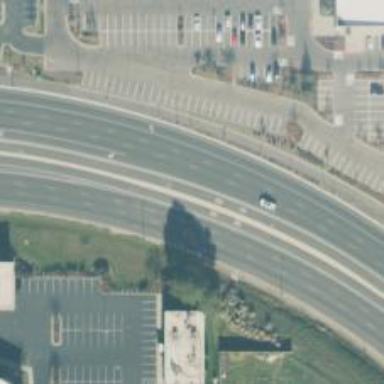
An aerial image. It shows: Busway road.